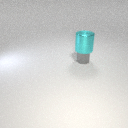
large cyan metal cylinder above small gray metal cylinder